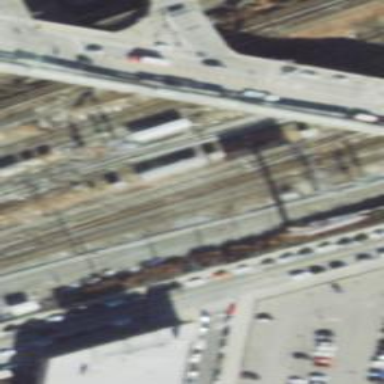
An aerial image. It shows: Disused railway yard.